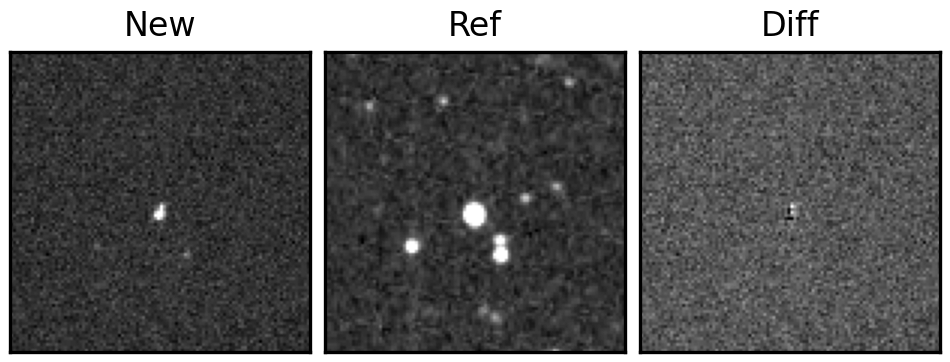
Label: bogus